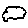
Label: cloud